Current action and preconditions to check: path_clear

Your task: For each precondition in the list above, predict whether it will hold at this action.

Consider the current scene as observed from the mobile robot's camera, and analyze the predicted future states of all dynamic agents (e.g., people, animals, vehicles, or any moving entities) within the NEXT SECOND.

IMPORTANT: Only answer "very likely" if you are absolutely certain—based on strong, clear evidence—that a dynamic agent will violate the precondition in the predicted future state. Do NOT answer "very likely" for unlikely, ambiguous, or low-probability risks.

Ask yourself for each precondition: Is there a high probability, with clear and convincing evidence, that the predicted future states of any dynamic agent will interfere with the predicted future state of the currently executing action within the NEXT SECOND, causing that precondition to fail?

Assess the risk level based on these predictions. Use "likely" or "very likely" if motions create a clear risk of interference.

Use "neutral" or "improbable" if agents are nearby but their predicted paths are clearly diverging or non-conflicting.

Failure Risk Categories: "very improbable", "improbable", "neutral", "likely", "very likely"

Answer Format: Output ONLY the probability_of_failure value from these categories: "very improbable", "improbable", "neutral", "likely", "very likely"

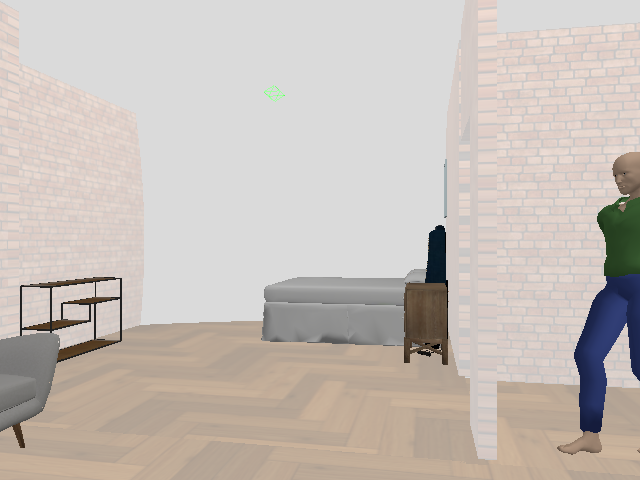

Answer: neutral